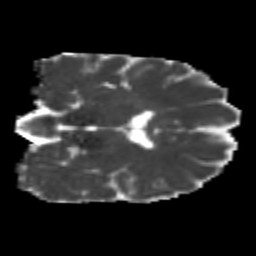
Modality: MD
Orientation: coronal
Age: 24
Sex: female
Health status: healthy
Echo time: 0.074 s